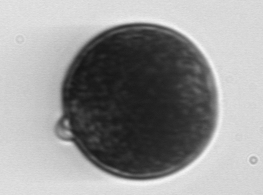
Label: Coscinodiscus